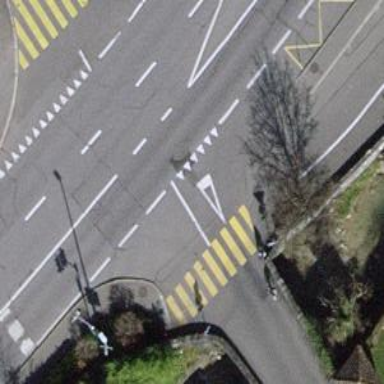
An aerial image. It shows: Road with traffic signals.